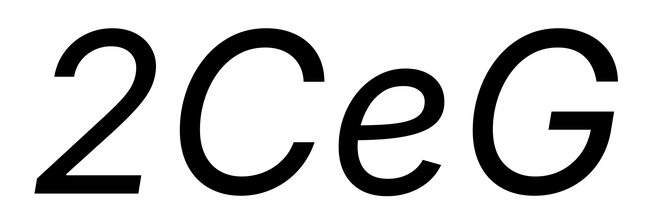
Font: Inter-Italic_Italic